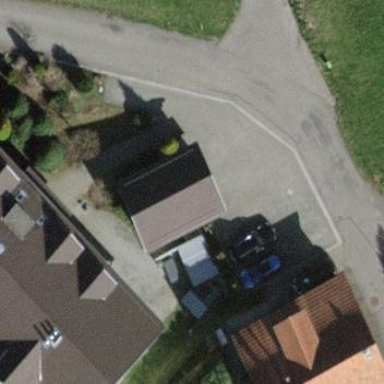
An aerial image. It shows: Garage.